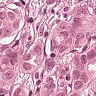
Metastatic tissue present: yes